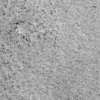
Label: not_dusty